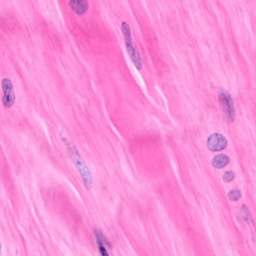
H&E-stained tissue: Breast